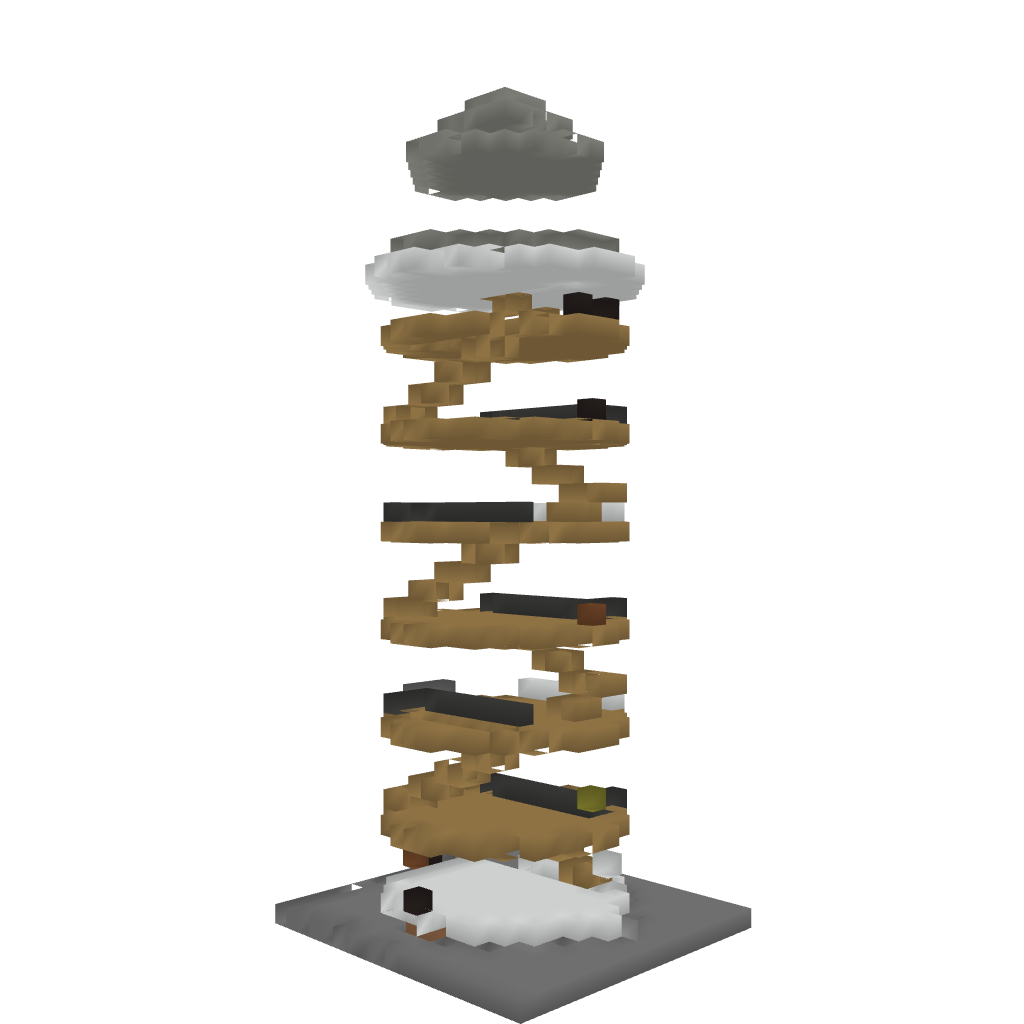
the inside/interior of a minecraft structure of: small lighthouse